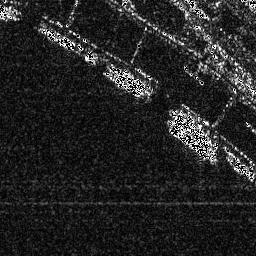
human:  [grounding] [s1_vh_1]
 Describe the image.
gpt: In the satellite image, there is  <ref>1 large ship </ref> <box>[[14, 9, 37, 24, 0]]</box> located at top left,  <ref>1 medium ship </ref> <box>[[39, 27, 55, 38, 0]]</box> located at center,  <ref>1 large ship </ref> <box>[[64, 45, 83, 63, 0]]</box> located at right,  <ref>1 medium ship </ref> <box>[[87, 58, 99, 70, 0]]</box> located at right.